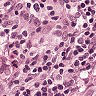
Metastatic tissue present: yes